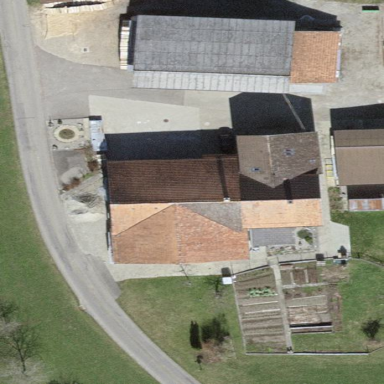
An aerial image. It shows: Farmyard area.